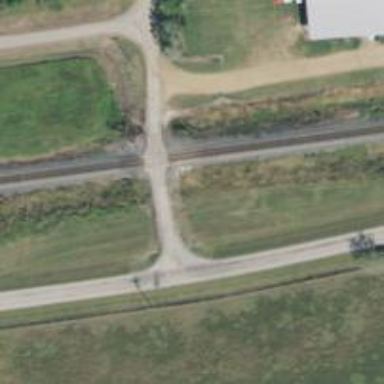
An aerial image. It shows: Level crossing along the railway.